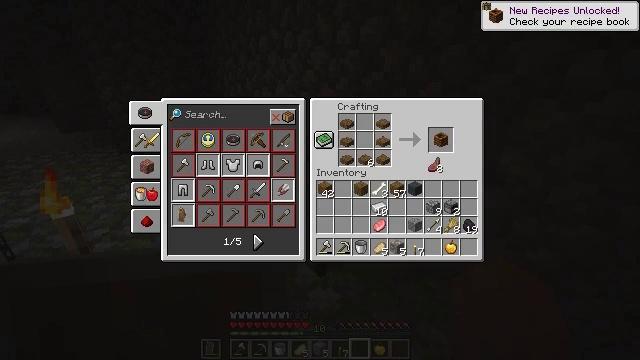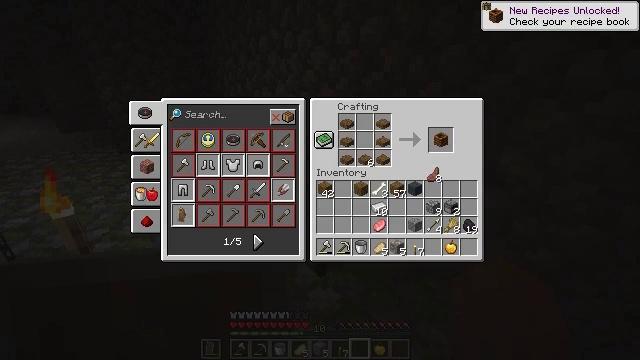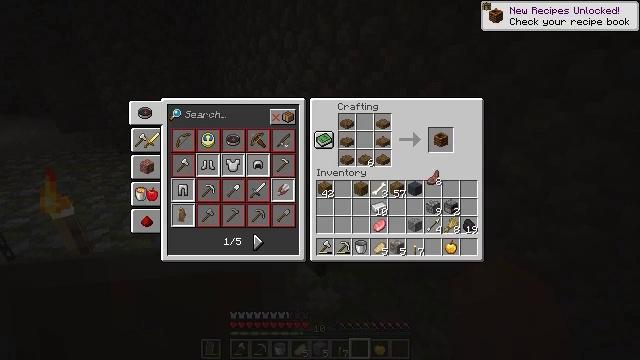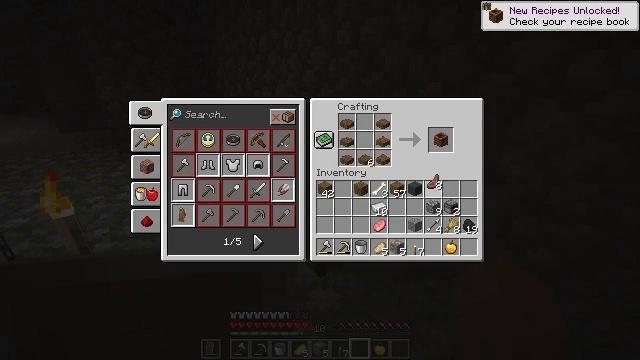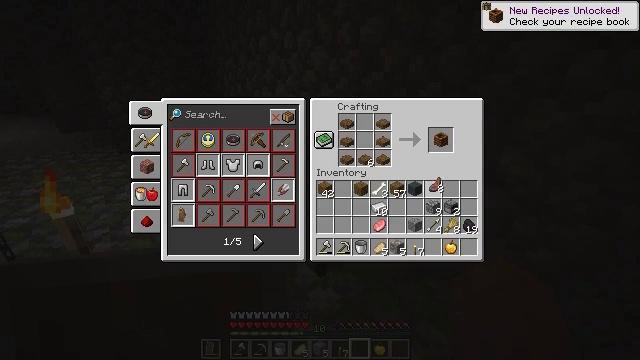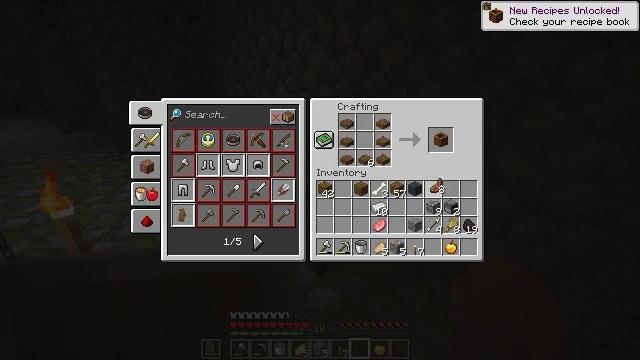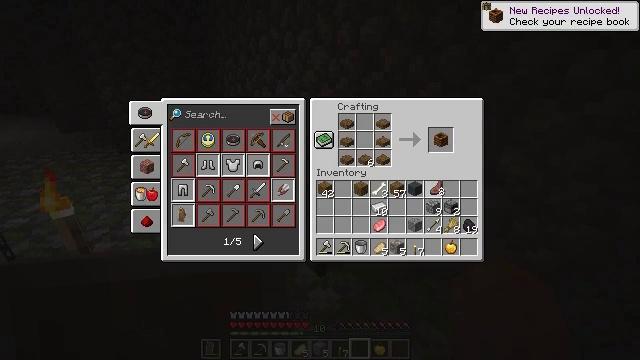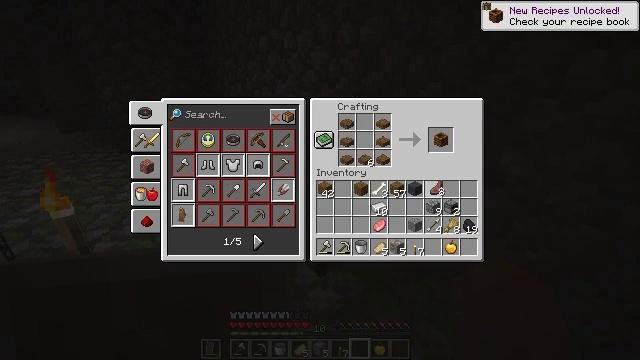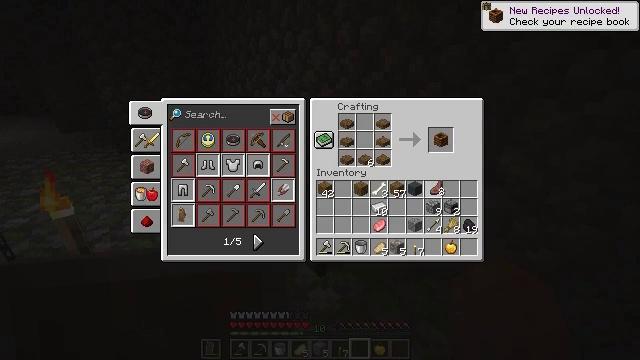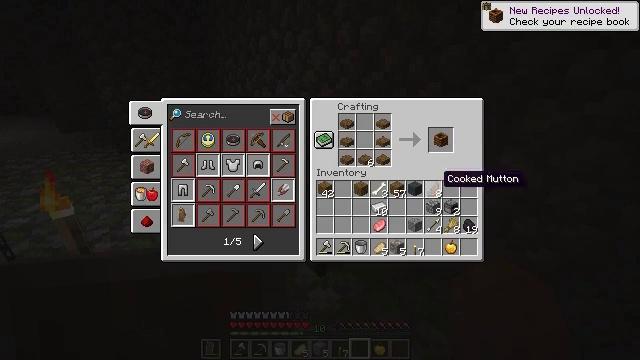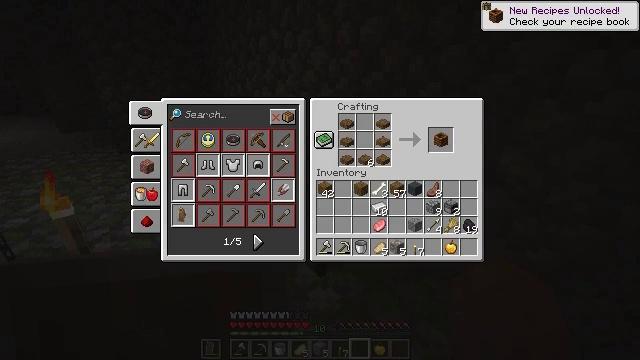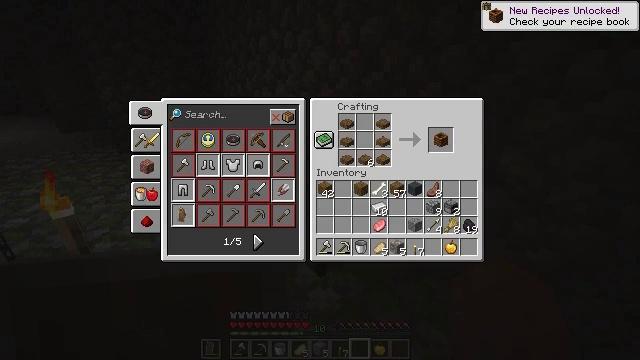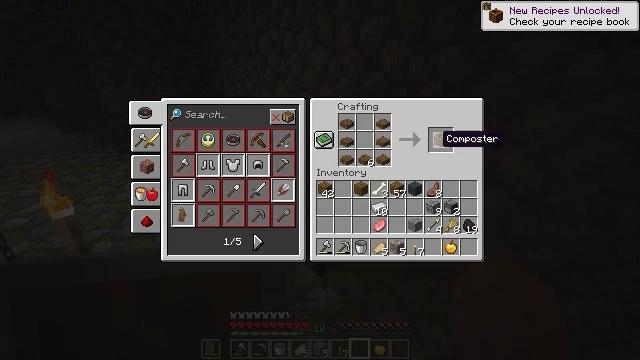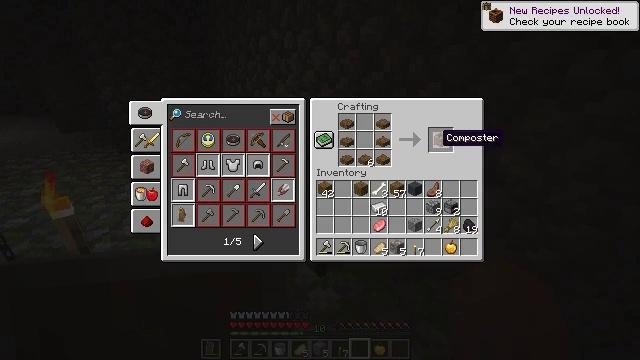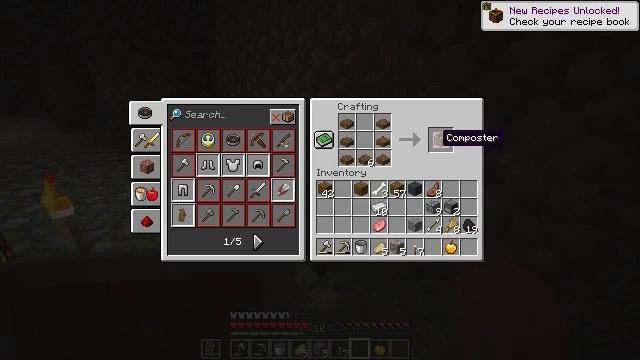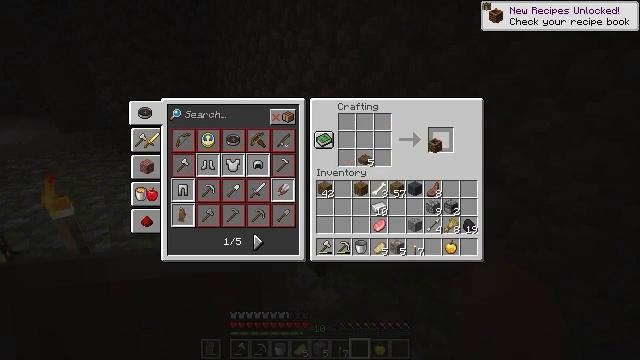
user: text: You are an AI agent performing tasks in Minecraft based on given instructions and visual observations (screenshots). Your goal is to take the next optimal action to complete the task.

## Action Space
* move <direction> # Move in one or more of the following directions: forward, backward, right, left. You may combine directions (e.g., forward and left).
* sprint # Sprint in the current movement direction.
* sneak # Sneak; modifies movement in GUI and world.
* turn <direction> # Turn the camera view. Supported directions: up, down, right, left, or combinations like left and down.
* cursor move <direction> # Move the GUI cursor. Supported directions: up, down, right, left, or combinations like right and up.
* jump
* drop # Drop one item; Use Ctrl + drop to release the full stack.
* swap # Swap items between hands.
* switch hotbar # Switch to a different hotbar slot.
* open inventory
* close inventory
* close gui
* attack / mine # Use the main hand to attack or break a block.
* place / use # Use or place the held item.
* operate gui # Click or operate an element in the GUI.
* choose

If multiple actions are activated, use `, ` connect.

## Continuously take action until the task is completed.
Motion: motion action
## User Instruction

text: Open the crafting table and craft a composter.
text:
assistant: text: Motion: cursor move down
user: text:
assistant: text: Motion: no_op
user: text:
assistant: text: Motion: no_op
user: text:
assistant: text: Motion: no_op
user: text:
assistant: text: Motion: no_op
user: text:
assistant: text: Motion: operate gui
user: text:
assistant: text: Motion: operate gui
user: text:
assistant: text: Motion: operate gui
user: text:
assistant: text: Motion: no_op
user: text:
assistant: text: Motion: cursor move up
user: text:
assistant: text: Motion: cursor move up
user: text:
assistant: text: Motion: no_op
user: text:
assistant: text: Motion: no_op
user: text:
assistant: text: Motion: no_op
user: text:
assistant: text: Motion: operate gui
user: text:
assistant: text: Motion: operate gui
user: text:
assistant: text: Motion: operate gui
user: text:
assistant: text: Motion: operate gui
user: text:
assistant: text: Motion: cursor move down
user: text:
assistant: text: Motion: no_op